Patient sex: M
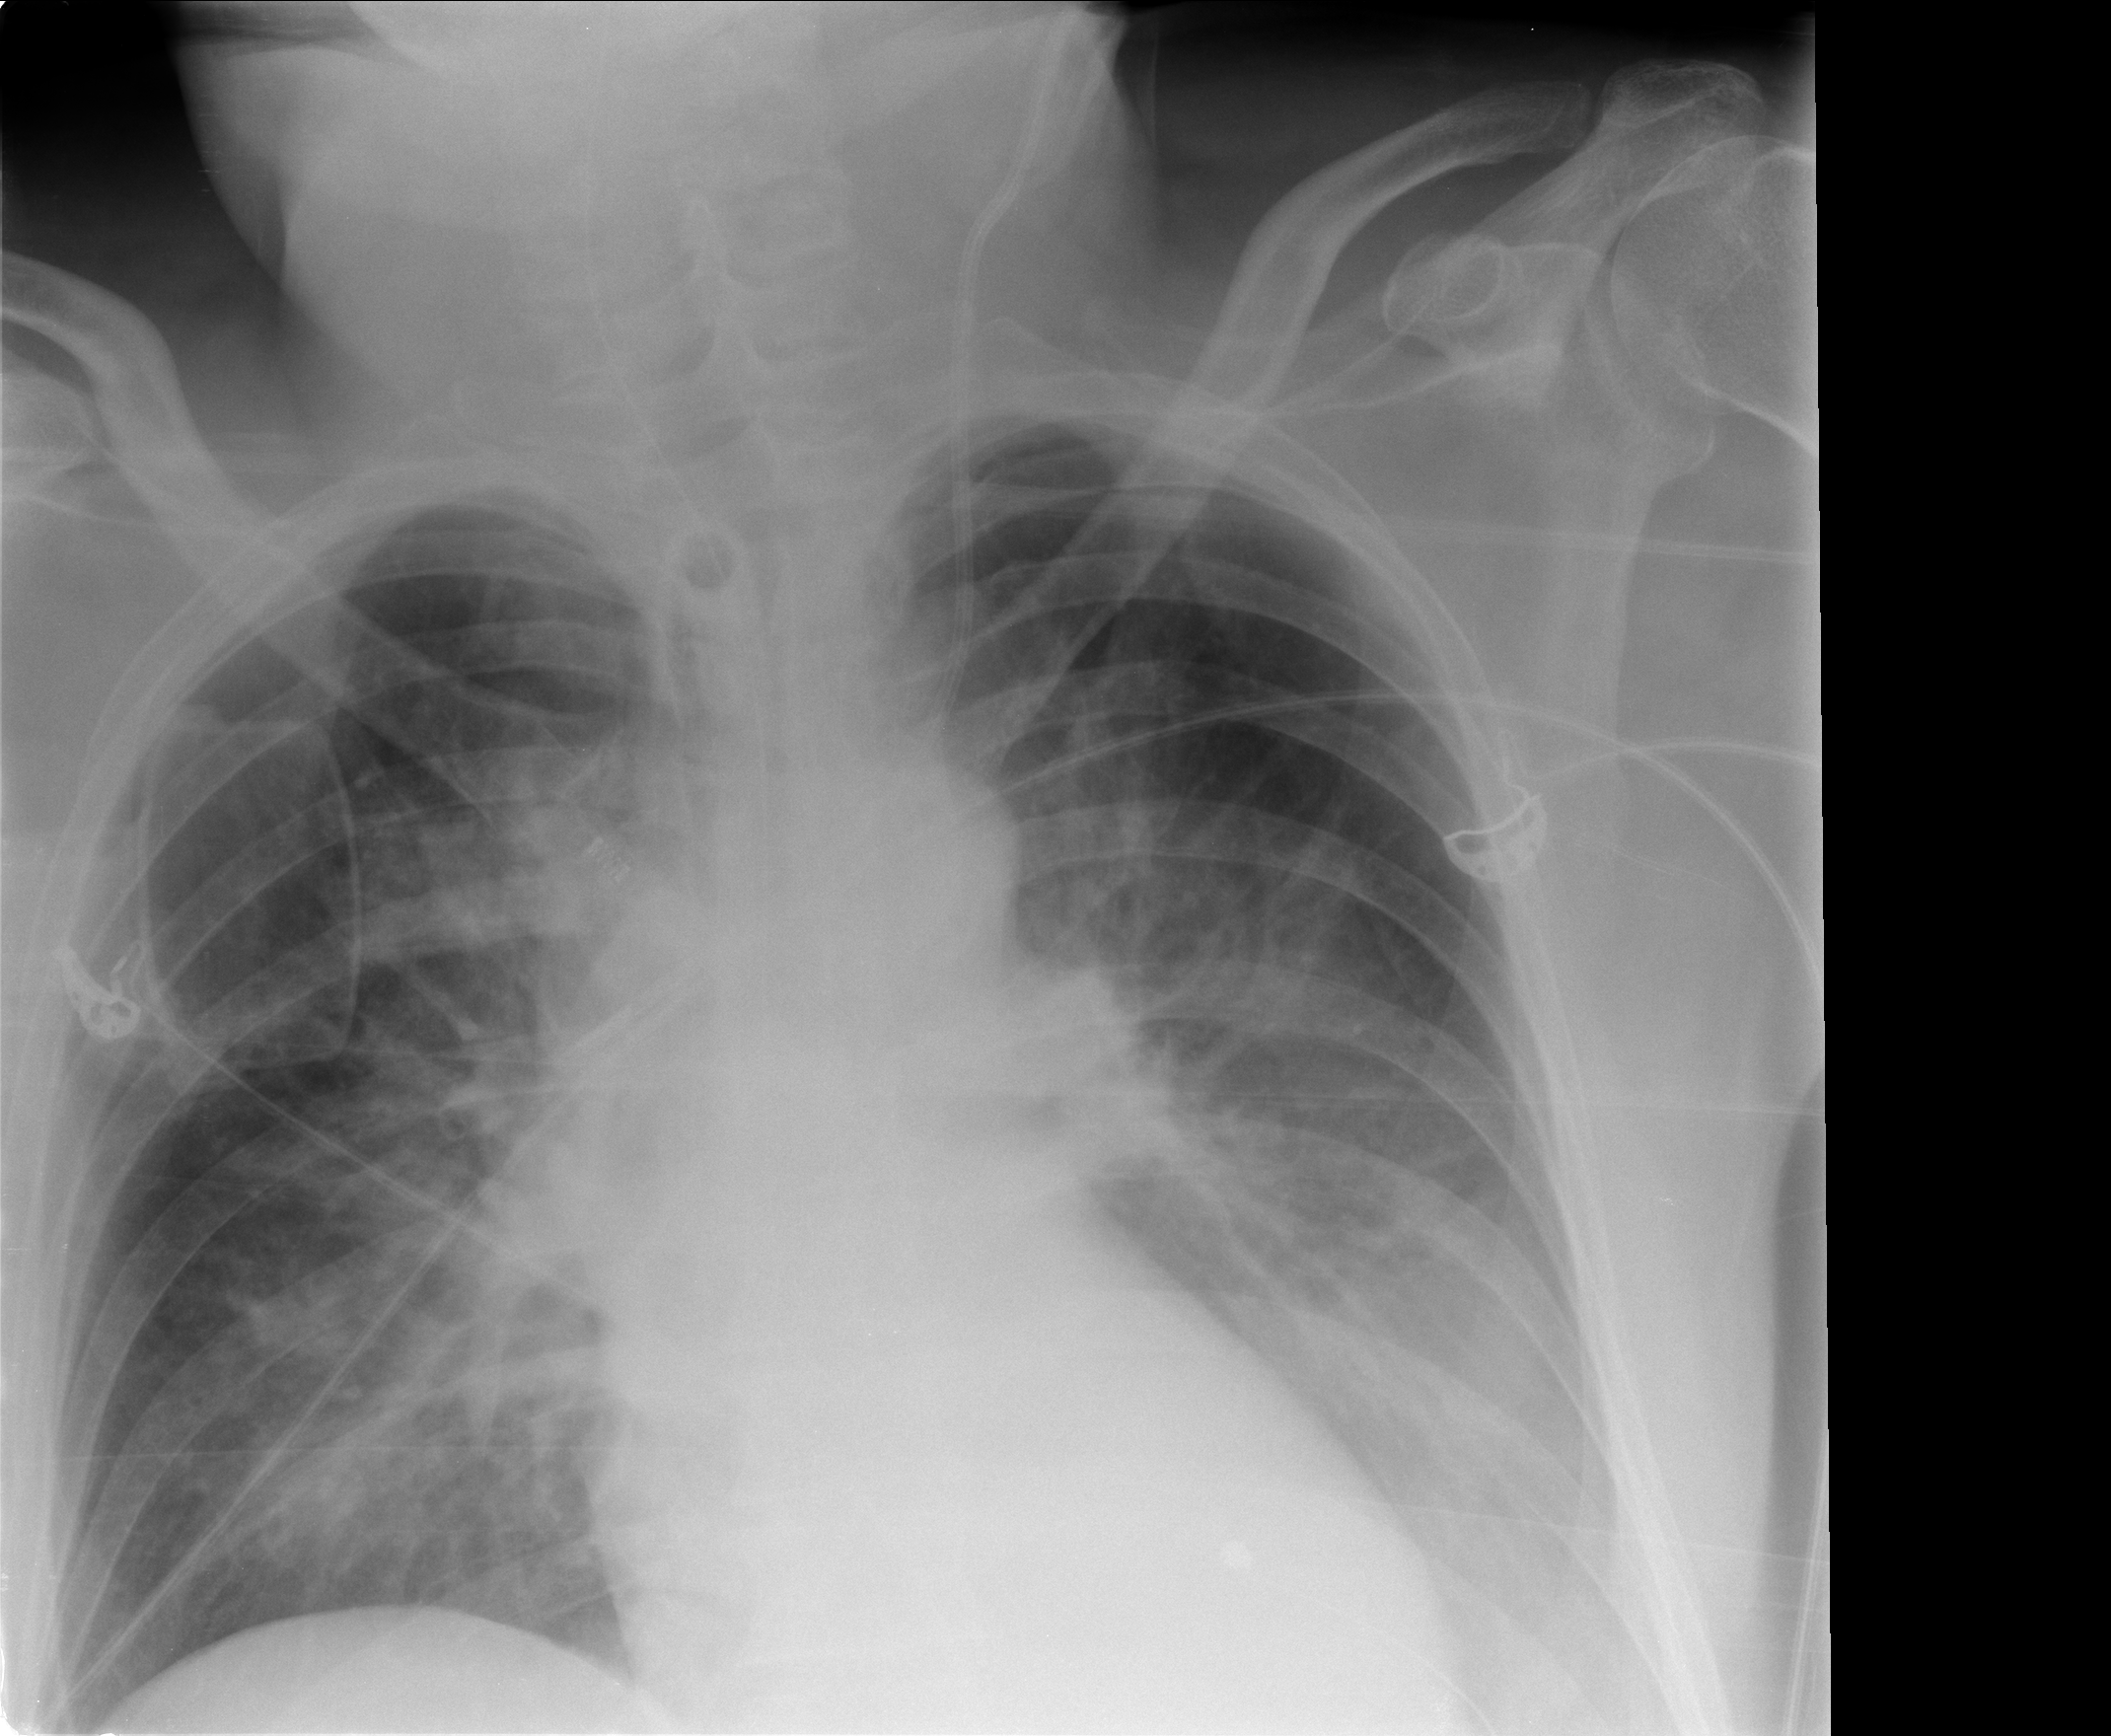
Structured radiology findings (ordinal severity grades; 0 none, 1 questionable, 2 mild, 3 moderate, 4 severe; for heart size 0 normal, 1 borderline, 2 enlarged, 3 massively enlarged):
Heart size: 0
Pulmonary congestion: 3
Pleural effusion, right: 0
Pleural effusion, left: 2
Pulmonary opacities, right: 3
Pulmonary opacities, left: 2
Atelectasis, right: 2
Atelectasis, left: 2